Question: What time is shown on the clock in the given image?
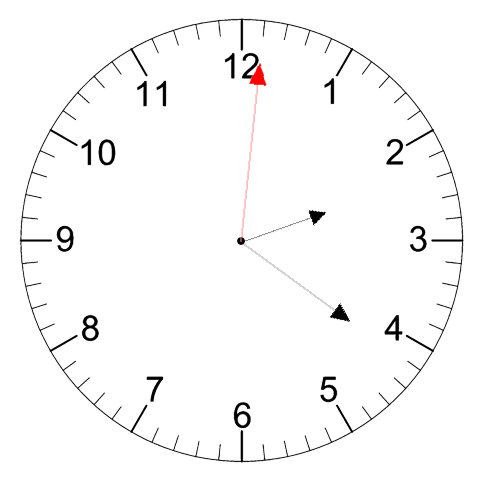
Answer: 02:21:01